Question: I want to do something similar to stackexchange but with their own domain. I want to have 1 single database, repository/model layer, service layer on 1 server. Then on a different server or same server, I have a web project which can access those layers.
Is there a way to achieve this without a hit in performance on these sites? I'm thinking about just providing a WCF service, but with that generating and reading xml, it seems slow. What other way may I accomplish this?
What does stackexchange do?
---
This is a simple architecture of what I want to accomplish:

Each other UI may or may not have their own Database.
My goal is:
I want to provide a set of service for sites we'll be developing for a set of people. I want all of these relevant data in a single database. But each one may need separate logic/database. I'd like each user on each site to have their own authentication. I also would like my service layer to differentiate which domain the request it coming from.
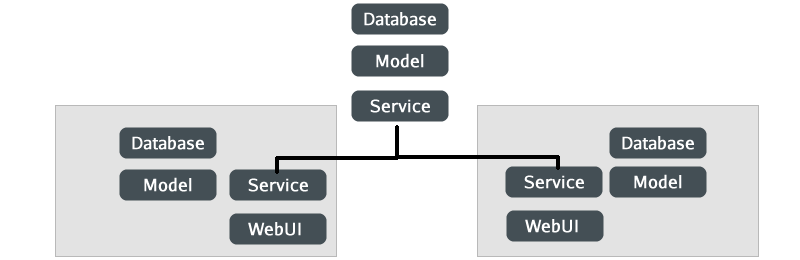
Answer: > > Is there a way to achieve this without a hit in performance on these sites?
On the sites? Don't you mean on the shared Service?
You're quite correct in that parsing lots of XML will be slow, but WCF can bind in different ways, so you aren't explicitly tied to parsing XML.
More generally, if you're mindful of performance:
- - -
This is just off the top of my head, I'd also suggest searching StackOverFlow by tag - specifically the performance tag and any others that take your fancy: <URL>
: Oh, I almost forgot: It also sounds like you're getting into Multitenancy; you might want to check out:
- <URL>
I included the data architecture one as you mentioned databases quite a lot, this might give you some good food for thought.
:
> > I still dont understand how I would upload a new web project that will utilise the same process that the main system is using
Same process or same functionality / data?
I'm guessing it's the functionality and data you want to re-use (by process I thought you meant same physical process of execution); in which case it's easy - make one component and deploy/use it many times.
Lets say your shared service is a database, and sitting "on" that is some .Net component that does the actual data access, and which exposes some sort of interface / API.
- - - -
Here you have one component but multiple instances of it - one for each web app.
Pros:
-
Cons:
- -
<URL>
-
Pros:
-
Cons:
-
<URL>
- - - -
Pros:
- -
Cons:
- -